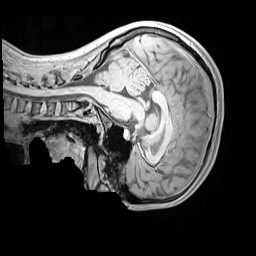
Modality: MP2RAGE
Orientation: sagittal
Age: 11
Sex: female
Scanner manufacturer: siemens
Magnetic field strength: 3 T
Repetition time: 4 s
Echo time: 0.00303 s